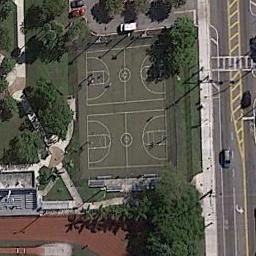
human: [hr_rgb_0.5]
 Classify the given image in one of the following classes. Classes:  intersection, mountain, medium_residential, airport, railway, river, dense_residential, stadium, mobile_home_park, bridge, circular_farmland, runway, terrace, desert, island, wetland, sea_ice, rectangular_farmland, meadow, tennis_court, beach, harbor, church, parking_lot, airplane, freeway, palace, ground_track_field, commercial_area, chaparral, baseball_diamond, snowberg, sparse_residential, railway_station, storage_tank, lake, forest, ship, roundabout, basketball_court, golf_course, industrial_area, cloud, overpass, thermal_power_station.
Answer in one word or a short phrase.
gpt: basketball_court